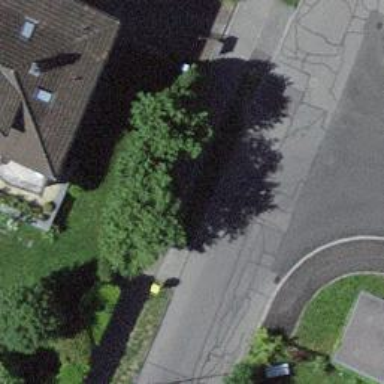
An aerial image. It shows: Post box.